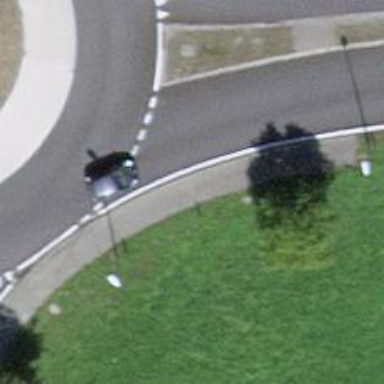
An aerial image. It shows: Cycleway.